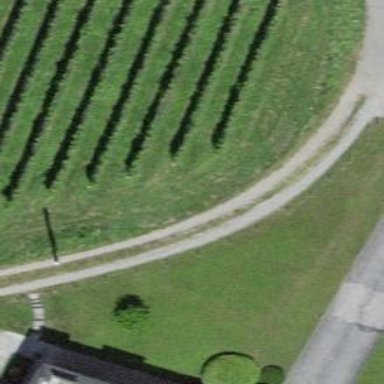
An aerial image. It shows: Compacted driveway serving as service road.